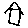
Label: house